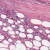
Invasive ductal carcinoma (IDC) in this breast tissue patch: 1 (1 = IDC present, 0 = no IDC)